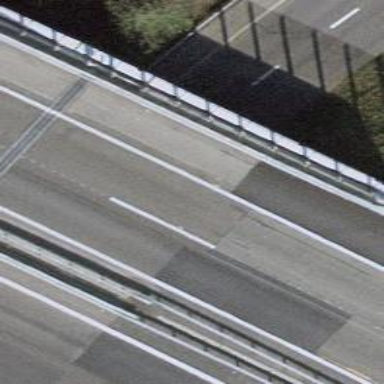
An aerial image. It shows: View of motorway.